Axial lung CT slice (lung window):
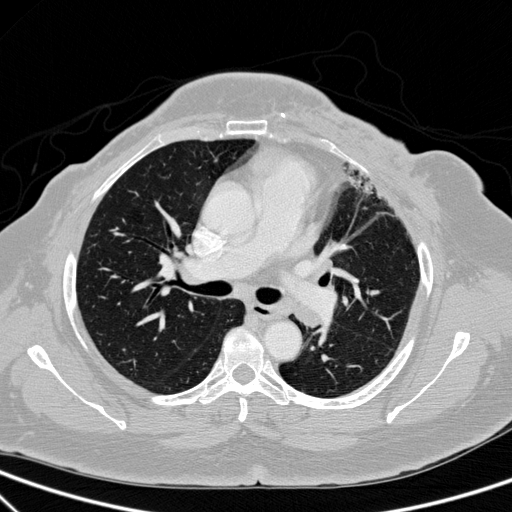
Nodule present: no